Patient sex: M
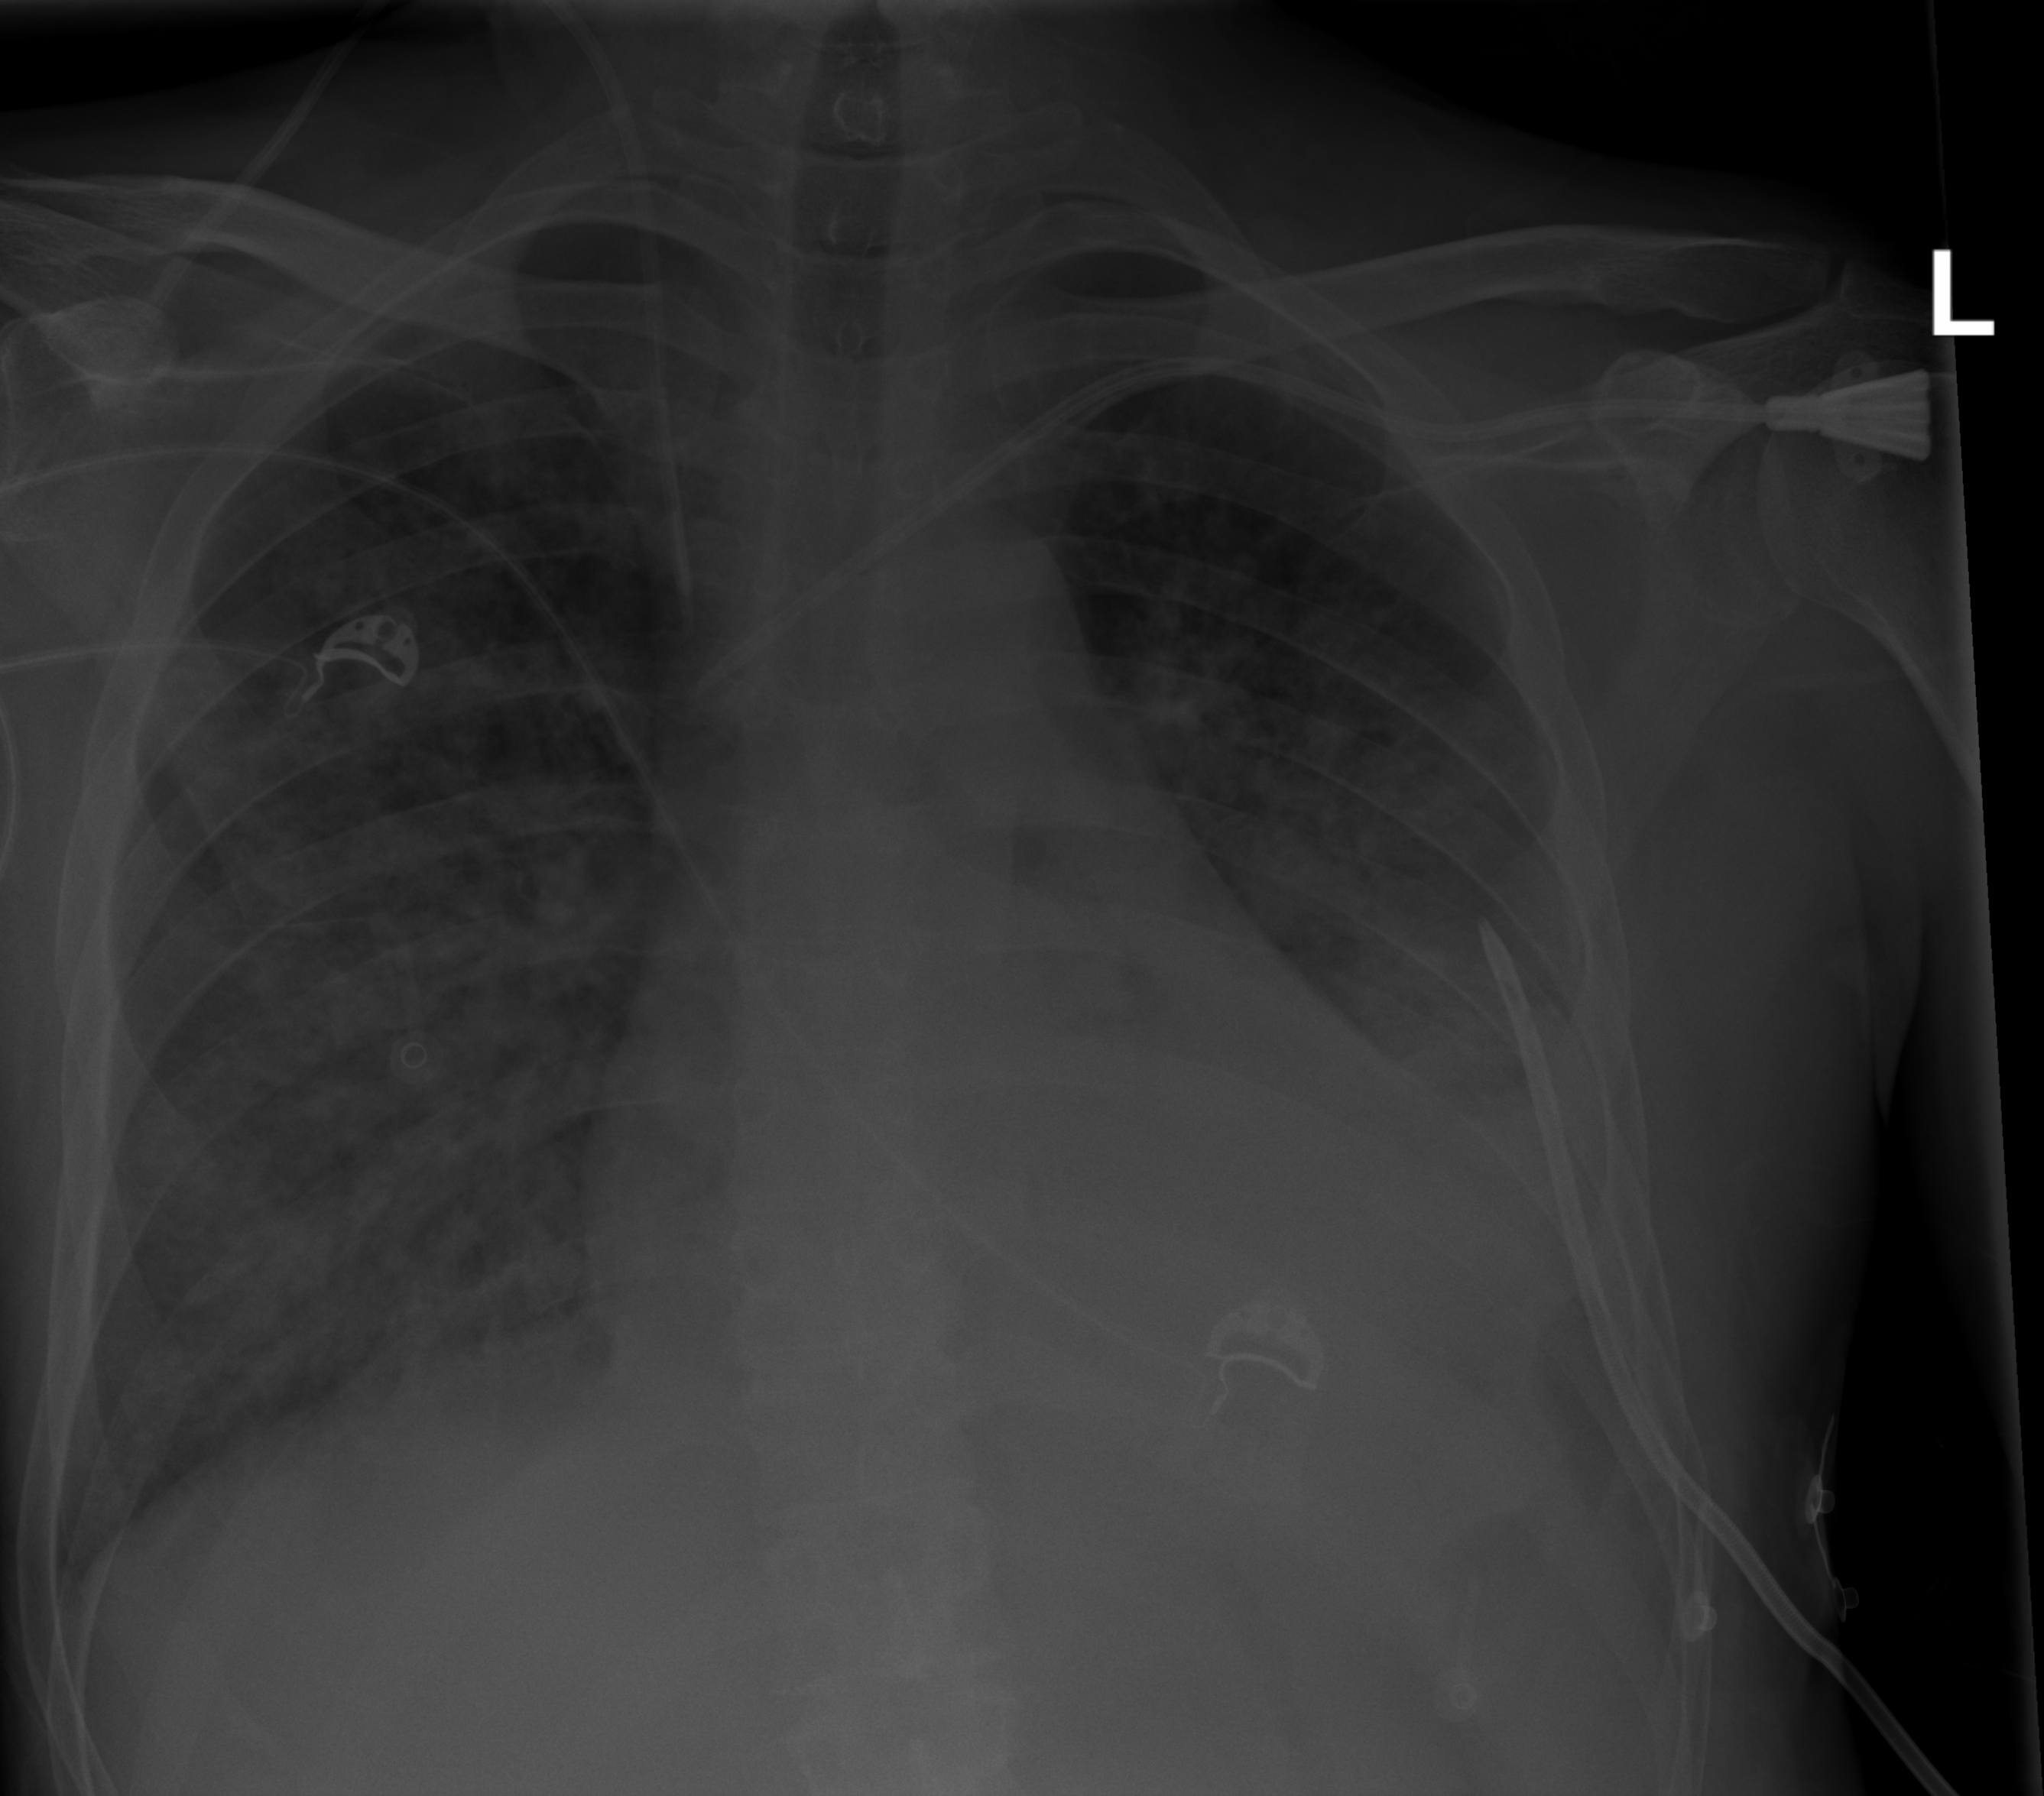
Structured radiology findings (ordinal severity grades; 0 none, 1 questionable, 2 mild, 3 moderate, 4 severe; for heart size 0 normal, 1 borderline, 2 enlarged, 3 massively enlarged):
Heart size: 2
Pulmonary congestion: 0
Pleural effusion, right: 0
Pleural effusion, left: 2
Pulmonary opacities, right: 3
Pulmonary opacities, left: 3
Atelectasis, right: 3
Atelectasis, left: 3